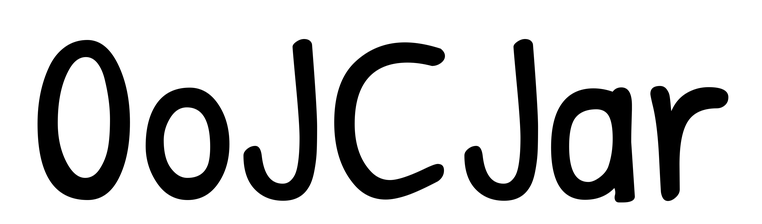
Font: PatrickHand-Regular